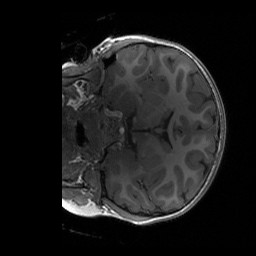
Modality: T1w
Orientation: coronal
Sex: male
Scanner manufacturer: siemens
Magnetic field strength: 3 T
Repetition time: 1.9 s
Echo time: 0.00243 s